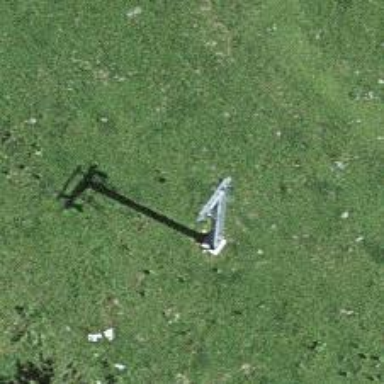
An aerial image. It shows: Pylon used for aerialway.